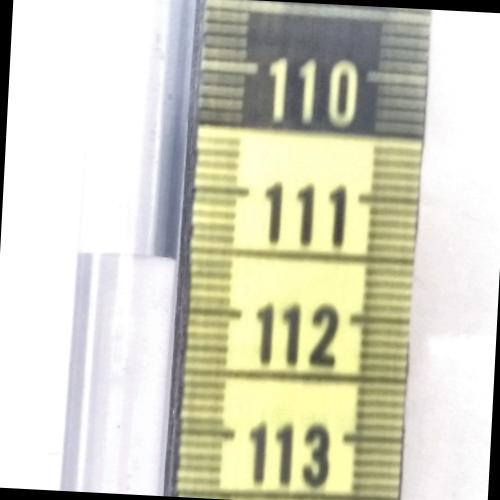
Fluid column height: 111.6 cm